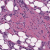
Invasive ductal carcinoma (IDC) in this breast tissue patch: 0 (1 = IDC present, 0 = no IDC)